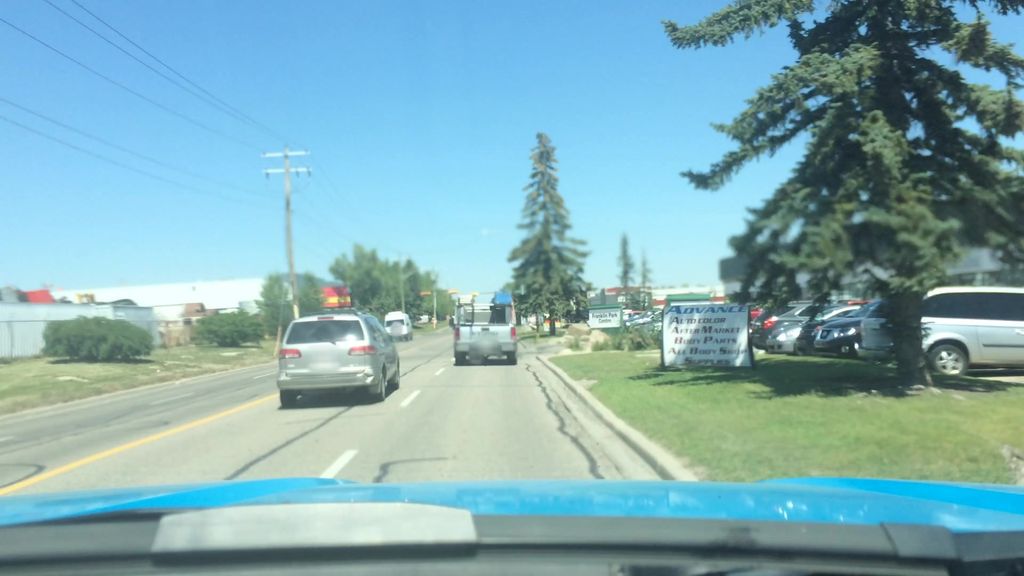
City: calgary